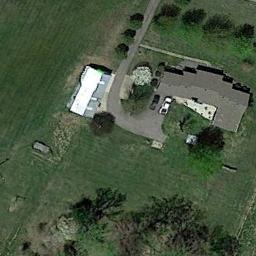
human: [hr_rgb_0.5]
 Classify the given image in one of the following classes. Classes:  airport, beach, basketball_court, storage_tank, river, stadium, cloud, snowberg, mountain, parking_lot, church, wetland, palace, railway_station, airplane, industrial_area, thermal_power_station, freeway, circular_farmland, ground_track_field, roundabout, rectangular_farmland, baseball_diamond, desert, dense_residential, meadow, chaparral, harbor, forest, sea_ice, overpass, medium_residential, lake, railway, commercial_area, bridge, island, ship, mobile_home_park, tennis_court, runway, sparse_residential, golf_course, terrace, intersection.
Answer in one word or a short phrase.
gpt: sparse_residential